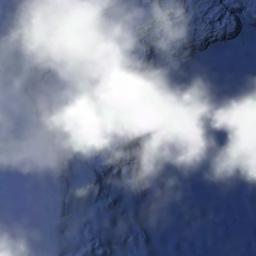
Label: cloud